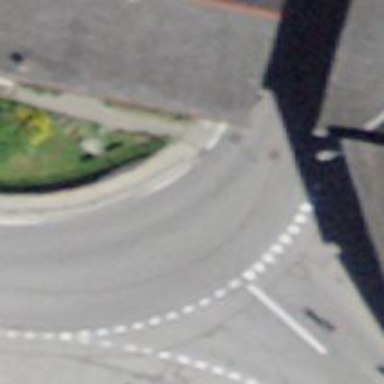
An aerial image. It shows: Secondary road with asphalt surface and sidewalks on both sides.